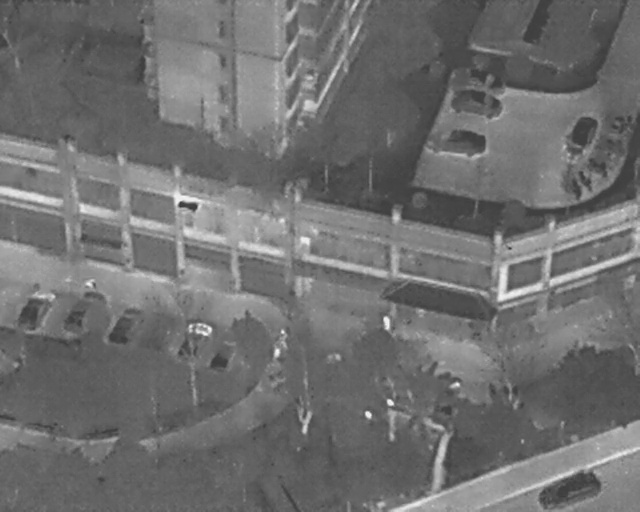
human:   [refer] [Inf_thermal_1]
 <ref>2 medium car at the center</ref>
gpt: <box>[[32, 67, 37, 71, 25], [27, 63, 33, 69, 25]]</box>

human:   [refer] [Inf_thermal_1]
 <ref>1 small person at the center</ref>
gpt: <box>[[59, 62, 61, 63, 2]]</box>

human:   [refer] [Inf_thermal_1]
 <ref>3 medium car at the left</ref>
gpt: <box>[[15, 61, 23, 66, 29], [9, 58, 17, 63, 29], [1, 57, 9, 63, 24]]</box>